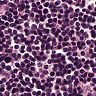
Metastatic tissue present: no